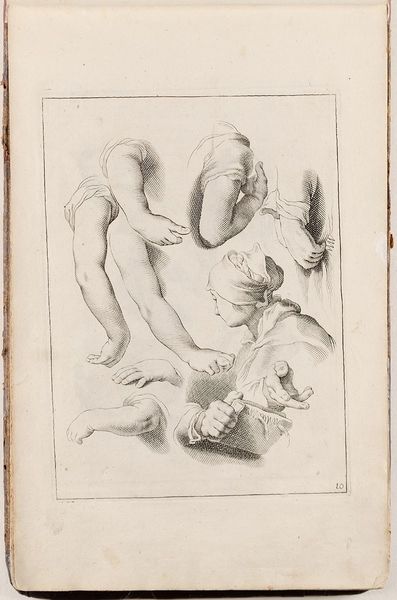
Titel: Arm- und Handstudien, Blatt 10 aus der Folge 'Fondamenten der Teecken-Konst aerdigh geinverteert door Abraham Bloemaert'
Künstler: Abraham Bloemaert
Standort: Hamburg
Institution: Museum für Kunst und Gewerbe Hamburg
Schlagwörter: akt, hand, arm, figur, papier, grafik, graphik, fotografie, photographie, druckgraphik, druckgrafik, stich, kupferstich, teile, anatomiestudie, handstudie, gerippt, figurenstudie, zeichenkunst, reproduktionen, druckerzeugnisse, körper, körperteile, körpers, ornamentstich, vorlageblätter, armstudie